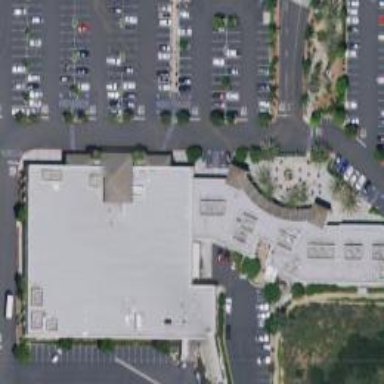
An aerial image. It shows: Retail building housing supermarket.